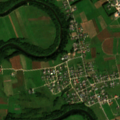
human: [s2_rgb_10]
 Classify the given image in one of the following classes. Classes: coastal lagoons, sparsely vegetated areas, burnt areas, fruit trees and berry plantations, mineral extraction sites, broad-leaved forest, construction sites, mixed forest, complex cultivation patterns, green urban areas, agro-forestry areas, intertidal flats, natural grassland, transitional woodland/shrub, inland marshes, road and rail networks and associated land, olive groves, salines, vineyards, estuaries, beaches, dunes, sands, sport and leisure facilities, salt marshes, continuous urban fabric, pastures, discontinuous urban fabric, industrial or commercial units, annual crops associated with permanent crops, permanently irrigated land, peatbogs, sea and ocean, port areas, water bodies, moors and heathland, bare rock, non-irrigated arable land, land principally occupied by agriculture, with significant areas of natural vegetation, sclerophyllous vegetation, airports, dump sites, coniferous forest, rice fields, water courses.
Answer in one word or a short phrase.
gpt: discontinuous urban fabric, industrial or commercial units, non-irrigated arable land, pastures, complex cultivation patterns, land principally occupied by agriculture, with significant areas of natural vegetation